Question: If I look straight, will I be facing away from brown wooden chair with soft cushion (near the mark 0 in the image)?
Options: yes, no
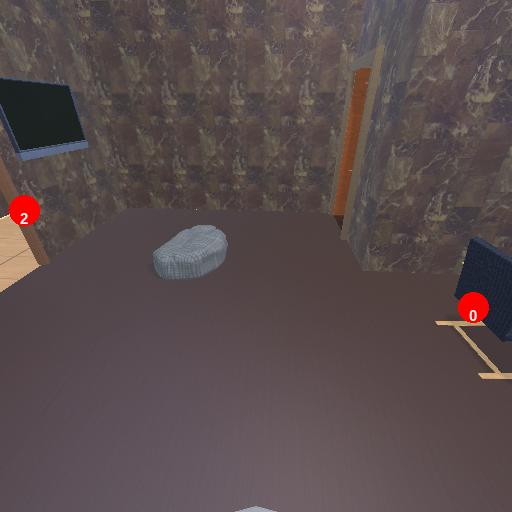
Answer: yes